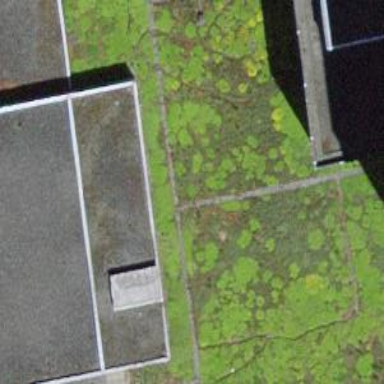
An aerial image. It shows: The building has flat roof made of concrete.